Question: I am facing a requirement to access values for an attribute that are specified in another scope on a multi-website/multi-store site. In particular, we need to display the Admin (default) label for an attribute in the frontend when the label for the Store has been set.

So the code should render the Hex value from the Admin column in one part of the page, and the textual Description from the English (US) on another part of the page. How do I do that?
Conversely, I have seen instances where values have been set on a Store View but are null for Default, and the code returns null even when the Store has been set. Can someone please explain how that works?
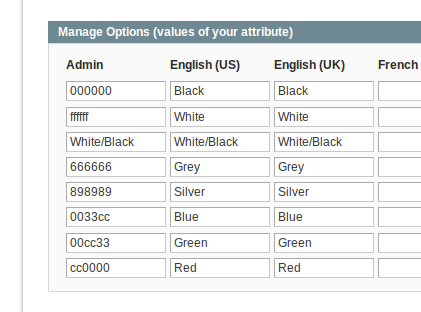
Answer: Here is how to do it using Magento classes:
'''
// Get the model of the attribute in question
/* @var $attribute Mage_Catalog_Model_Resource_Eav_Attribute */
$attribute = Mage::getSingleton('eav/config')->getAttribute('catalog_product', 'color');
// Load the option collection for that attribute adding the storeFilter()
/* @var $collection Mage_Eav_Model_Resource_Entity_Attribute_Option_Collection */
$collection = Mage::getResourceModel('eav/entity_attribute_option_collection')
->setPositionOrder('asc')
->setAttributeFilter($attribute->getId())
->setStoreFilter();
// Load the product so we can get the correct option from the collection
$product = Mage::getModel('catalog/product')->load(39);
$productOption = $collection->getItemById($product->getColor());
printf("Default: %s, Store: %s
", $productOption->getDefaultValue(), $productOption->getValue());
'''
Adjust as needed.